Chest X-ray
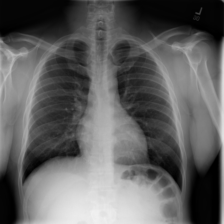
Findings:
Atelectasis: negative
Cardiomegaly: negative
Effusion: negative
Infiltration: negative
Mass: negative
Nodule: negative
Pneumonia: negative
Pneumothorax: negative
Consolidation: negative
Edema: negative
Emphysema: negative
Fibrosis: negative
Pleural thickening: negative
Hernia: negative